Aerial crown-view tile of a tropical tree (Barro Colorado Island, Panama), acquired 20241216:
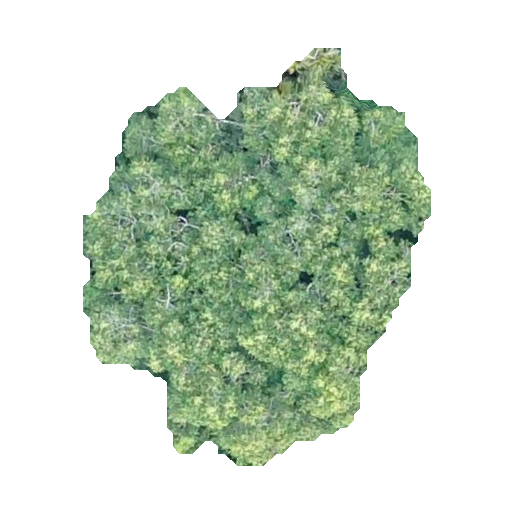
Species: Guatteria lucens
GBIF accepted scientific name: Guatteria lucens
Crown area: 143.282 m²